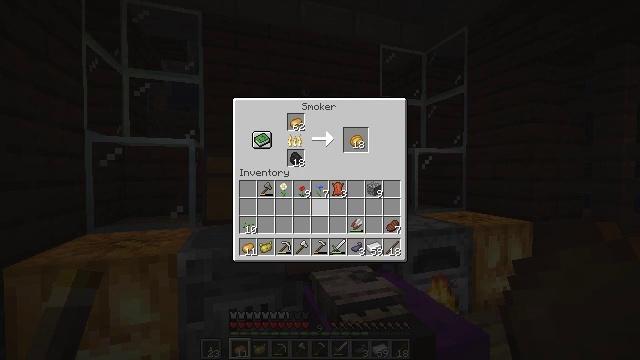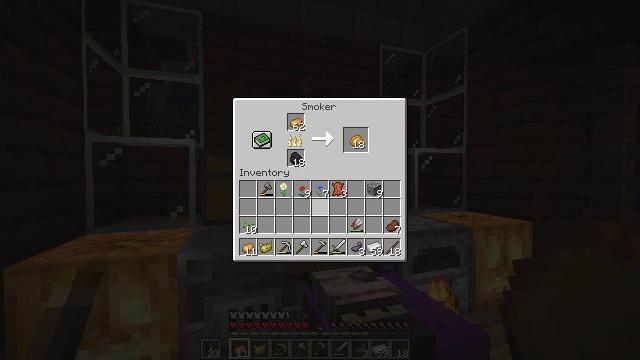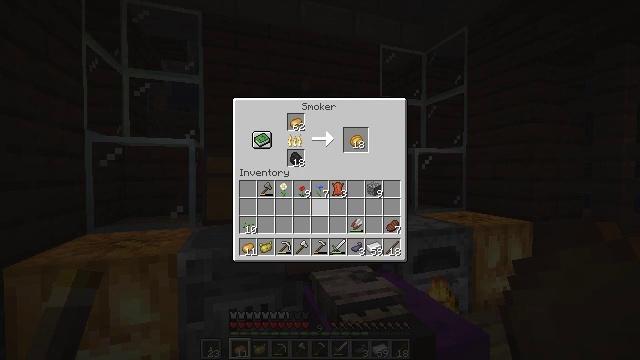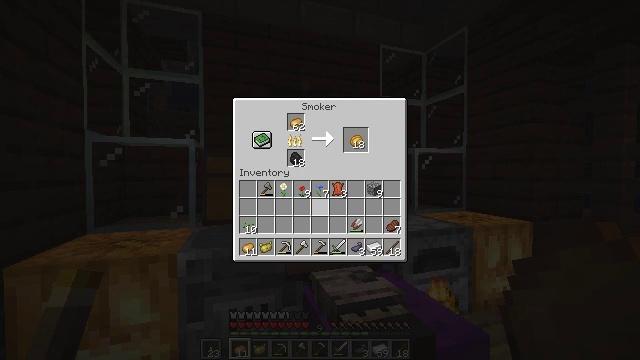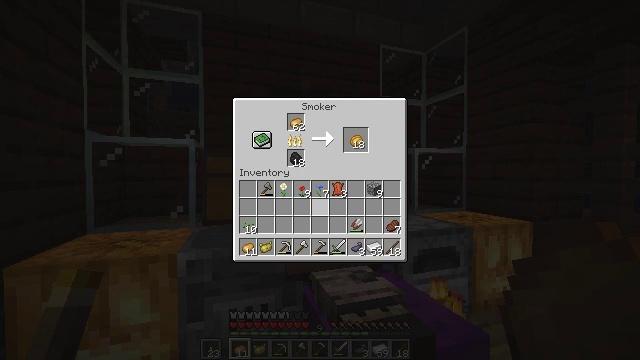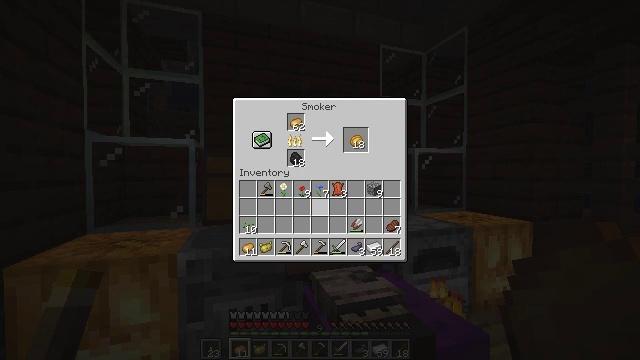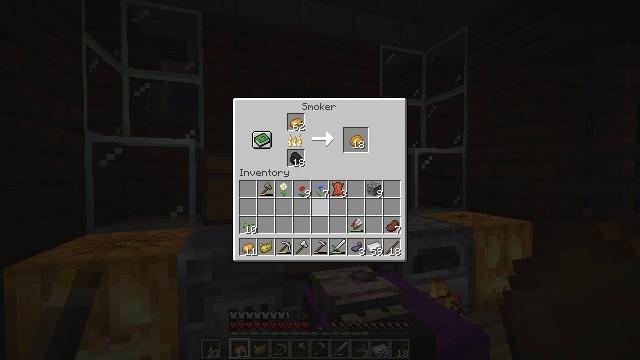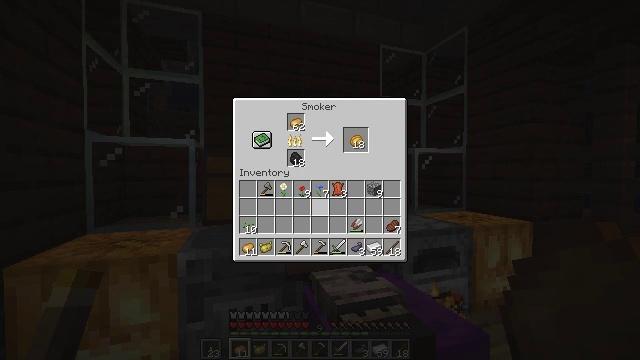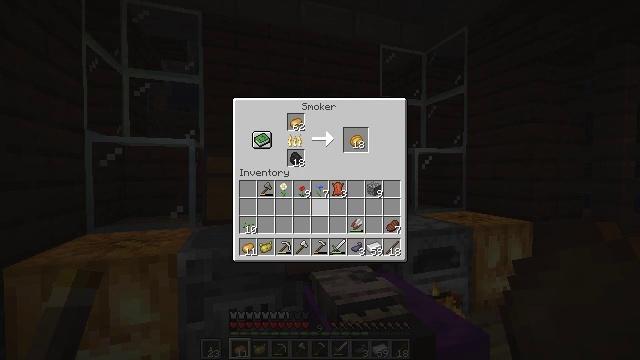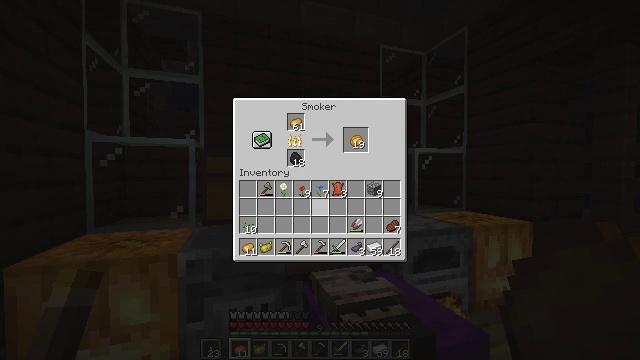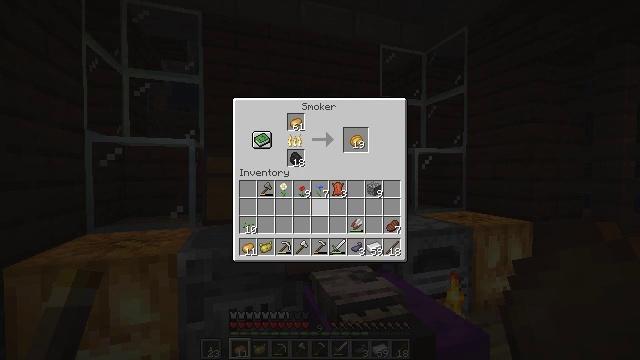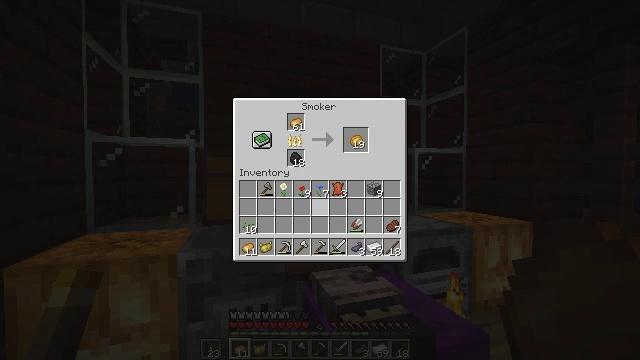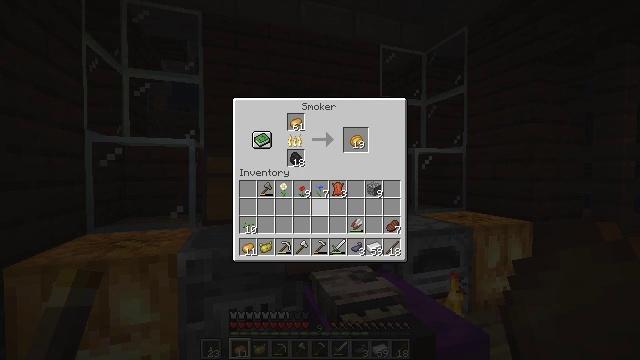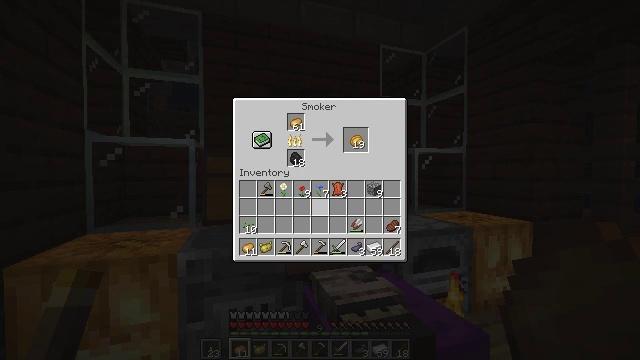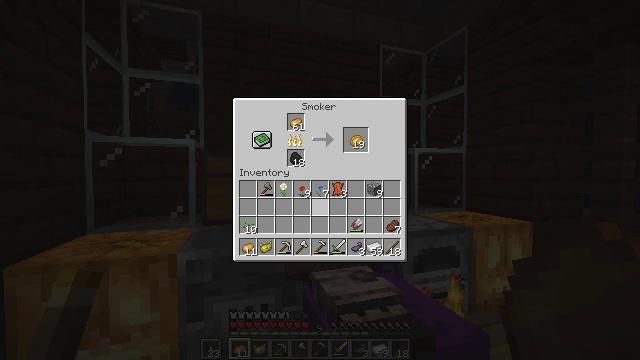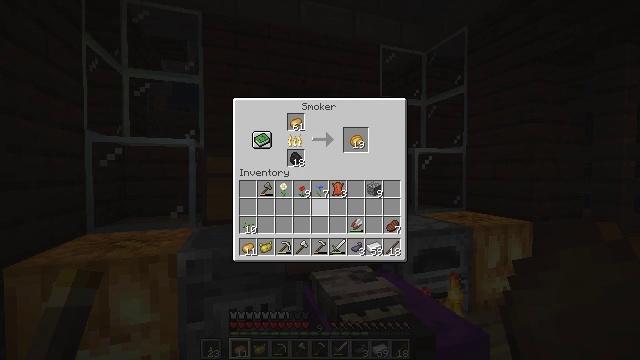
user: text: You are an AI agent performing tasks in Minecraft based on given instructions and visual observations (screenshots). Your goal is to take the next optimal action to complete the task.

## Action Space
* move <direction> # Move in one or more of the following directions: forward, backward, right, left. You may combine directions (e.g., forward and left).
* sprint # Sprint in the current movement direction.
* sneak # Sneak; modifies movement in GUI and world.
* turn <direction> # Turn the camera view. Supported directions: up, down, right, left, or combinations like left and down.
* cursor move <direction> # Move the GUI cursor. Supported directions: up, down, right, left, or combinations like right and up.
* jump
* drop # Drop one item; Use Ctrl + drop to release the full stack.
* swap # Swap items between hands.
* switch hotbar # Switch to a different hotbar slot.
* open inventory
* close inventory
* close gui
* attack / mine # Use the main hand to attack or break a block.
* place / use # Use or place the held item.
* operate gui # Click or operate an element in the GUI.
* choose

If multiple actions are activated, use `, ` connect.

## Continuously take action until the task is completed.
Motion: motion action
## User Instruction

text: Put a potato in the furnace to craft a baked potato.
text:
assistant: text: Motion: no_op
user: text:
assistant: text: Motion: no_op
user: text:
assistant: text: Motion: no_op
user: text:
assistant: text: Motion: no_op
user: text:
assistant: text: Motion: no_op
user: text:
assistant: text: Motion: no_op
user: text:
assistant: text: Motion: no_op
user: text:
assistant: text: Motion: no_op
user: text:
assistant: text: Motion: no_op
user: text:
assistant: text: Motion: no_op
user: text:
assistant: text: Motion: no_op
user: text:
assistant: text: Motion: no_op
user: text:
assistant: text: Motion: no_op
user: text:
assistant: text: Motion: no_op
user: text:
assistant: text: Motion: no_op
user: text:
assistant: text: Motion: no_op
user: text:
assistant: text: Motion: no_op
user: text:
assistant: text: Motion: no_op
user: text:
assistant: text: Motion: no_op
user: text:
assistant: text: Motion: no_op
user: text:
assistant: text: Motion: no_op
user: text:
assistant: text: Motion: no_op
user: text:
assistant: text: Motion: no_op
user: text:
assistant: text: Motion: no_op
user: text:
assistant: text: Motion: no_op
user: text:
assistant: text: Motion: no_op
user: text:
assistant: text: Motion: no_op
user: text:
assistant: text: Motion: no_op
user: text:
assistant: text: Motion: no_op
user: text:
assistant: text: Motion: no_op